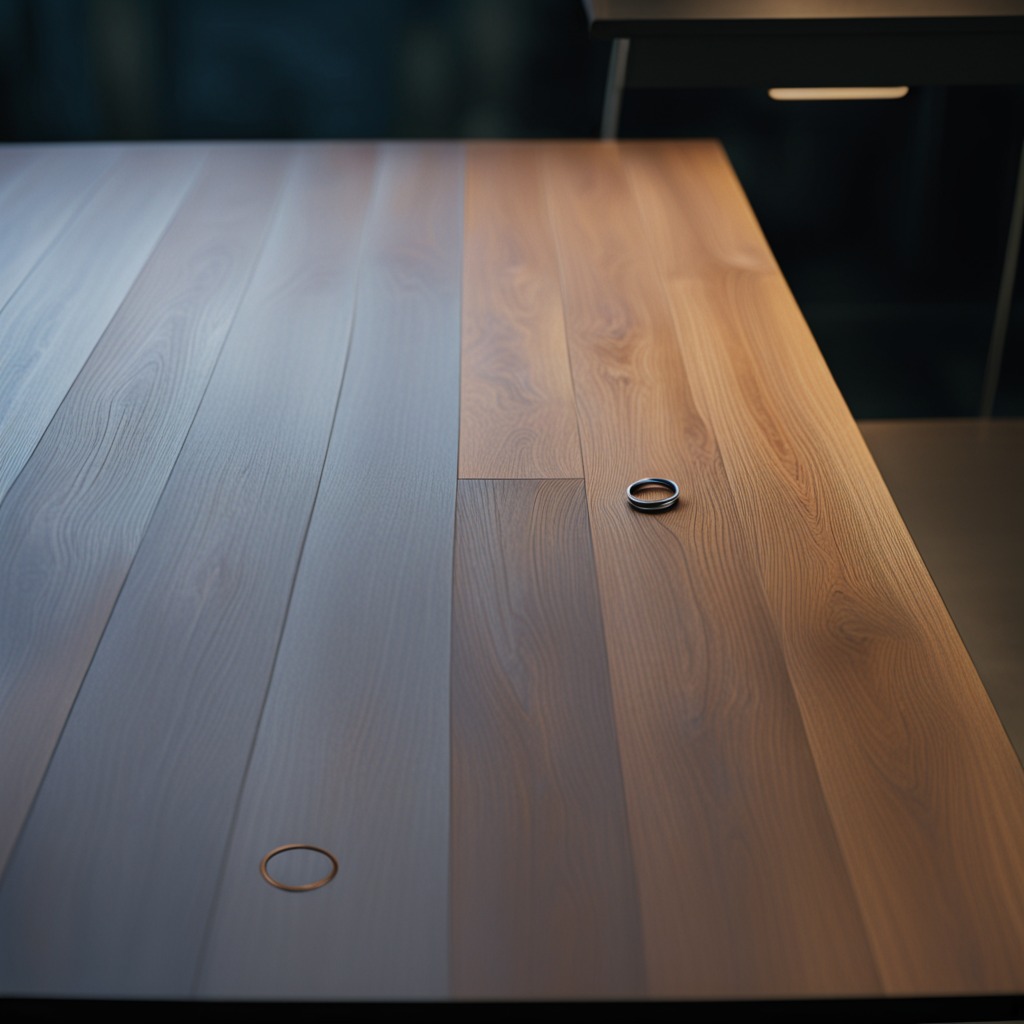
A rubber O-ring lies on the old table with faint burn marks in a small garage at twilight.